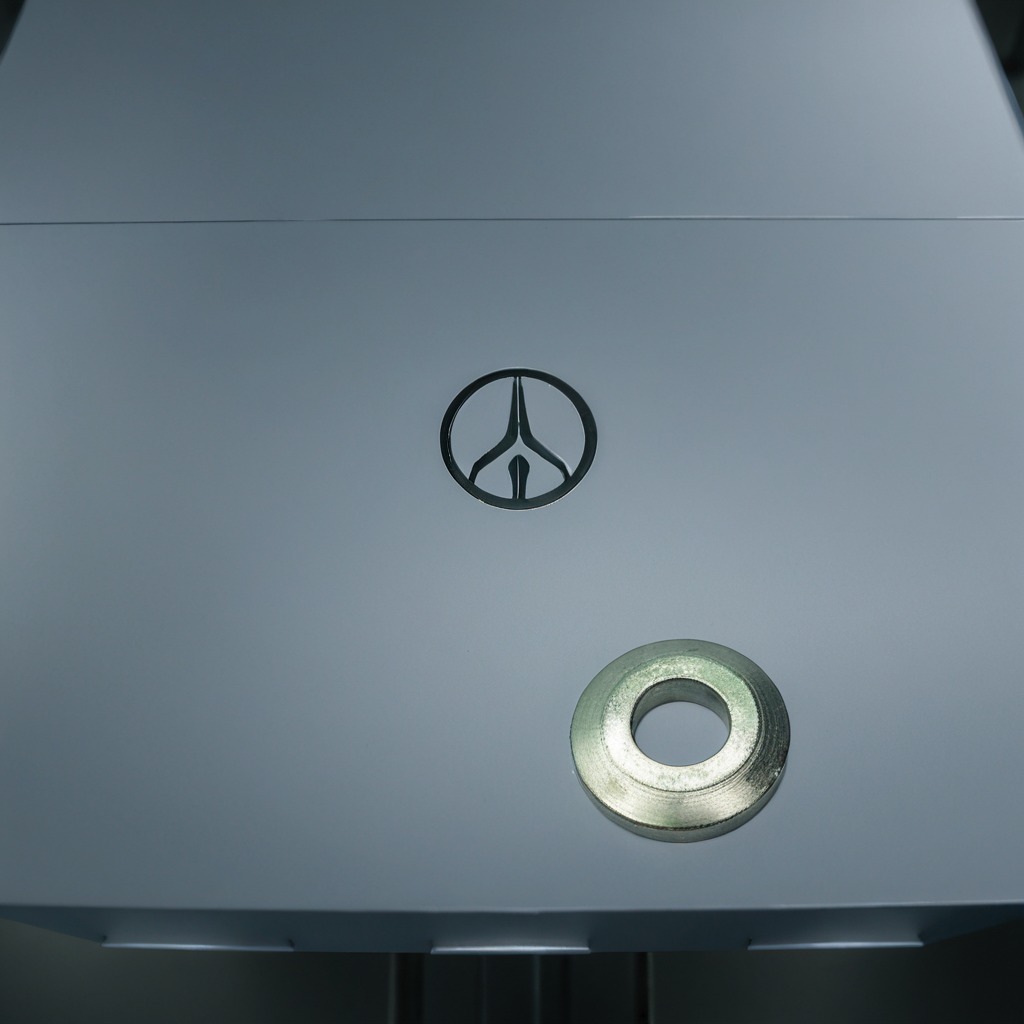
A flat metal washer lies on the toolbox surface in the airplane hangar workshop.